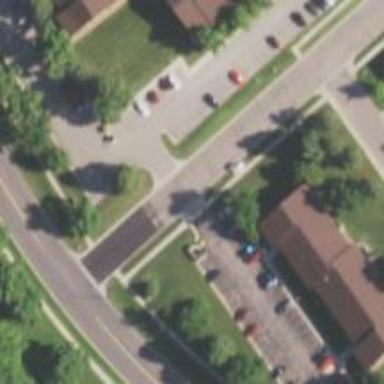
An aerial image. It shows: Residential road with sidewalk on the left.